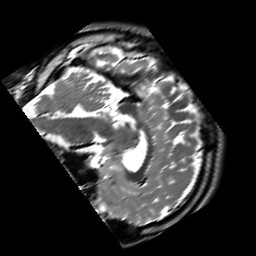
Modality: T2w
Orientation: sagittal
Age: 23
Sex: male
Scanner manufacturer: siemens
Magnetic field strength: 3 T
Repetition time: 7 s
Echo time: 0.09 s